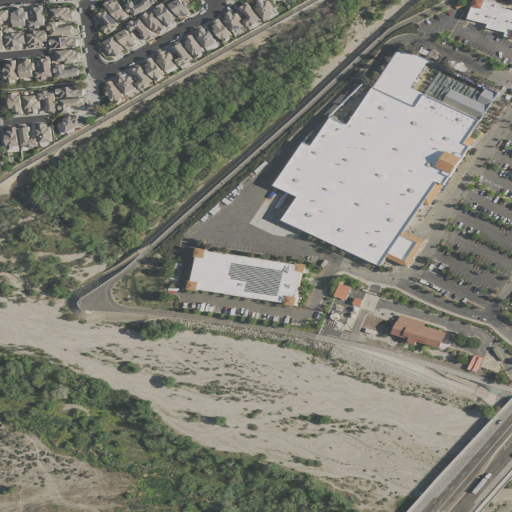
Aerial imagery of valley in California named Bouquet Canyon containing high intensity development, medium intensity development, low intensity development, herbaceous wetlands, cultivated crops, barren land, open development, grassland, and shrub